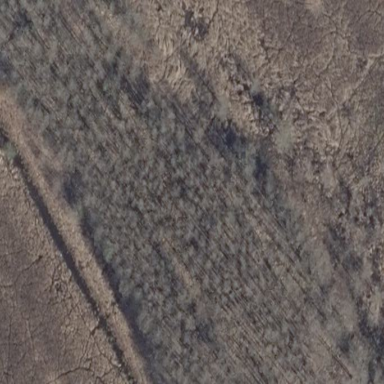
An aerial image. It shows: Swamp in wetland area.